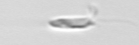
Label: flagellate_morphotype3